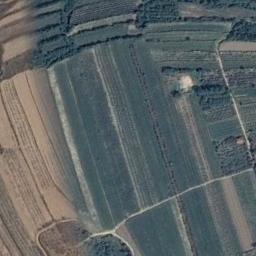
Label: terrace